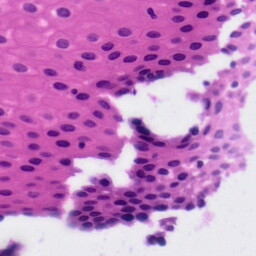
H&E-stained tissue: Tonsil